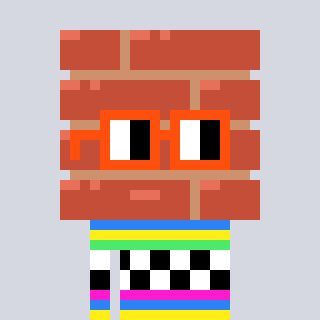
a pixel art character with square orange glasses, a wall-shaped head and a darkpink-colored body on a cool background